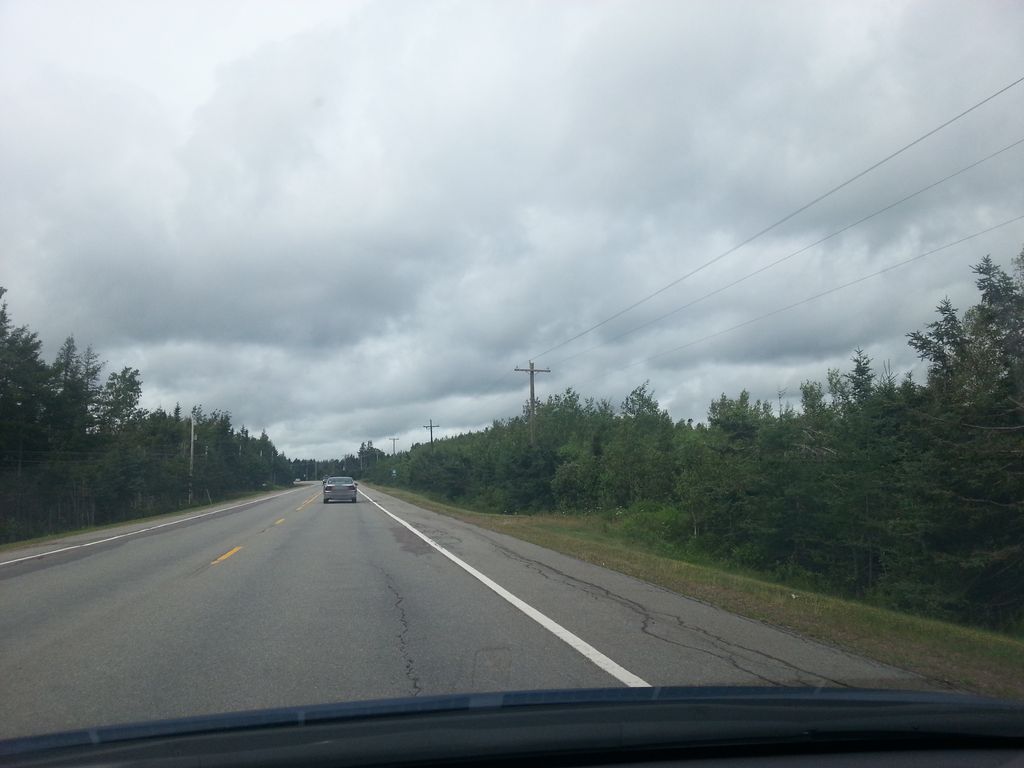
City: charlottetown